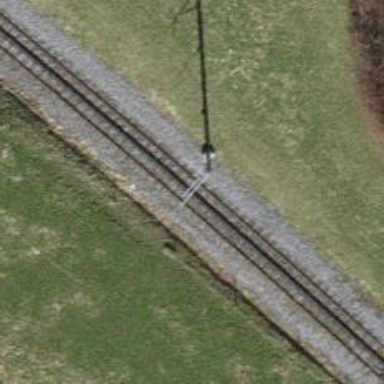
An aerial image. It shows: Solitary milestone along the railway.